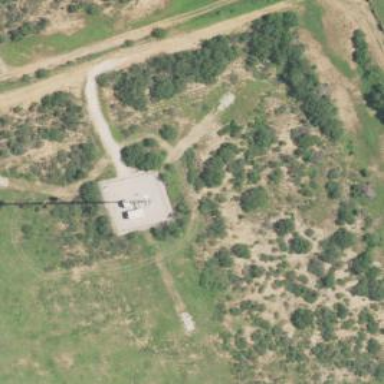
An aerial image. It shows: Mast tower used for communication.